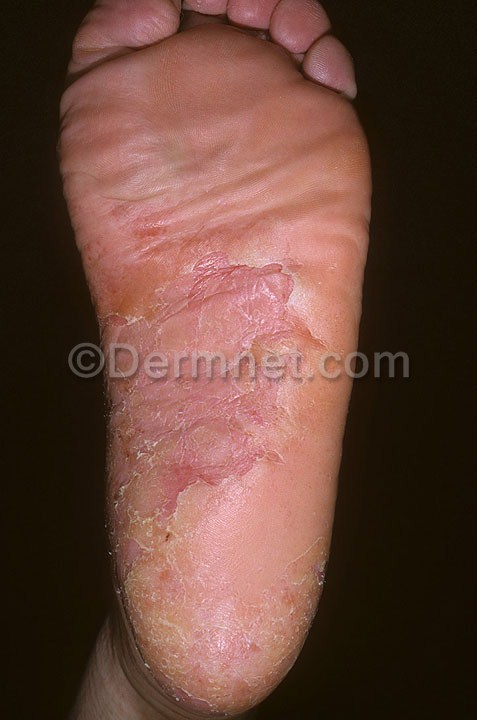
Disease: Eczema Photos